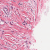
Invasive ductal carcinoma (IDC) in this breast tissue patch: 0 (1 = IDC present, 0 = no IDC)